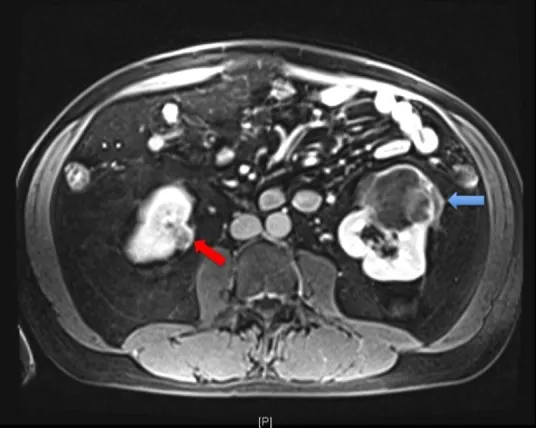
Axial cut of a contrast-enhanced MRI showing a 7.0 x 7.3 x 5.2 cm anterior, mid-to-lower pole left renal mass (blue arrow) and a 1.5 x 1.9 x 1.6 cm medial lower pole right renal mass (red arrow).
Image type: radiology (mri)